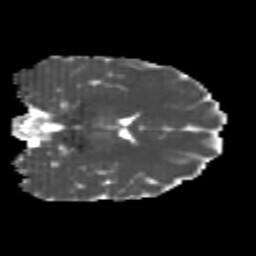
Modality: MD
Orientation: coronal
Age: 22
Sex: female
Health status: healthy
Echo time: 0.074 s